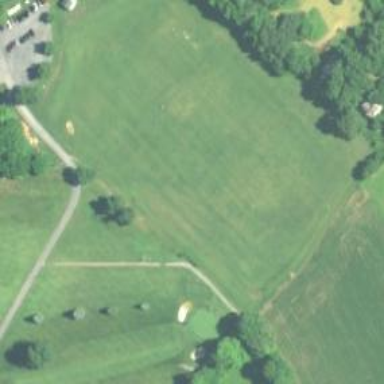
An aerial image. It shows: Grassy area used as driving range for golf.